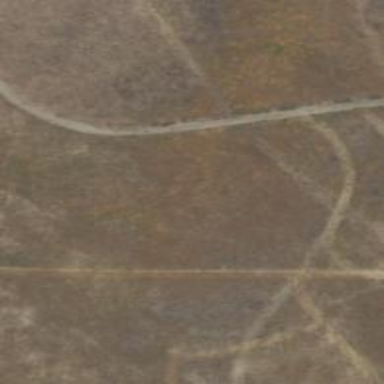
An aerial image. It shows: Simple road.